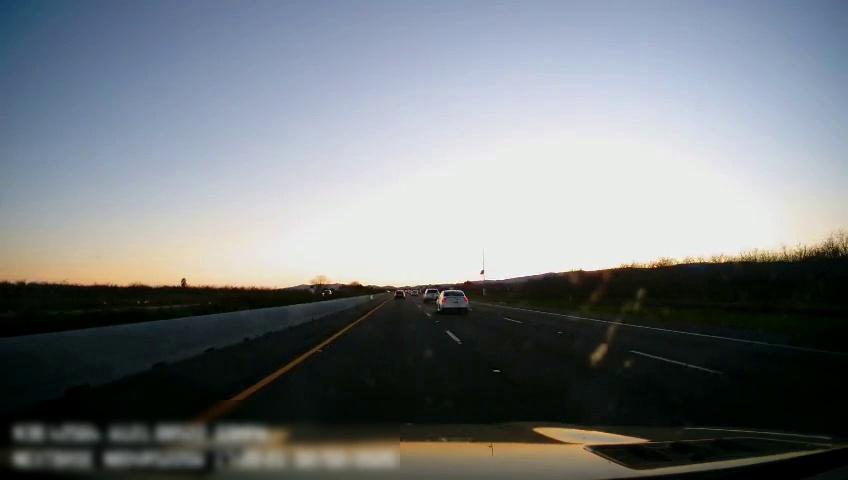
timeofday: Day
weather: Sunny
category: Drivable Space
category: Vehicles | Car
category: Vehicles | SUV
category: Vehicles | SUV
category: Vehicles | SUV
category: Lanes | Current Lane
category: Lanes | Current Lane
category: Lanes | Alternate Lane
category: Lanes | Alternate Lane